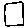
Label: square